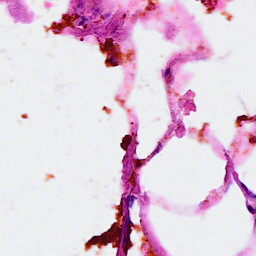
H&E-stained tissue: Breast